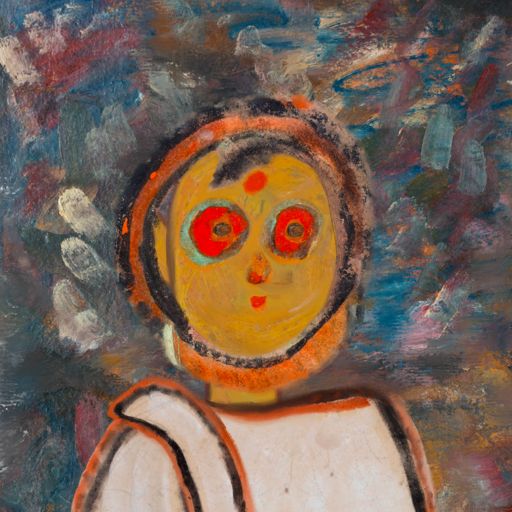
Background: Boggyland, Head And Neck Front: After_Raid, Face Front: Sisters, Bust: Roy_Bahadur, Hair Front: Childish, Head Accessory: Blank, Second Necklace: Blank, Necklace: Blank, Baby: Blank